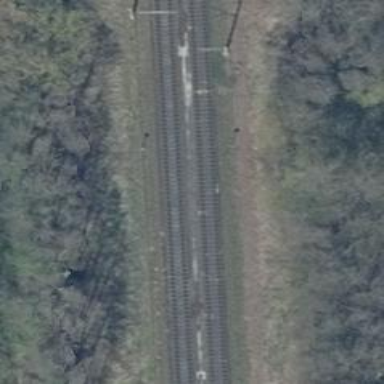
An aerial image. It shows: Railway signal.